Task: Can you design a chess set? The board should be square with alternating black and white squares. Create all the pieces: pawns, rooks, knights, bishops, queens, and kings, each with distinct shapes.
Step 4968:
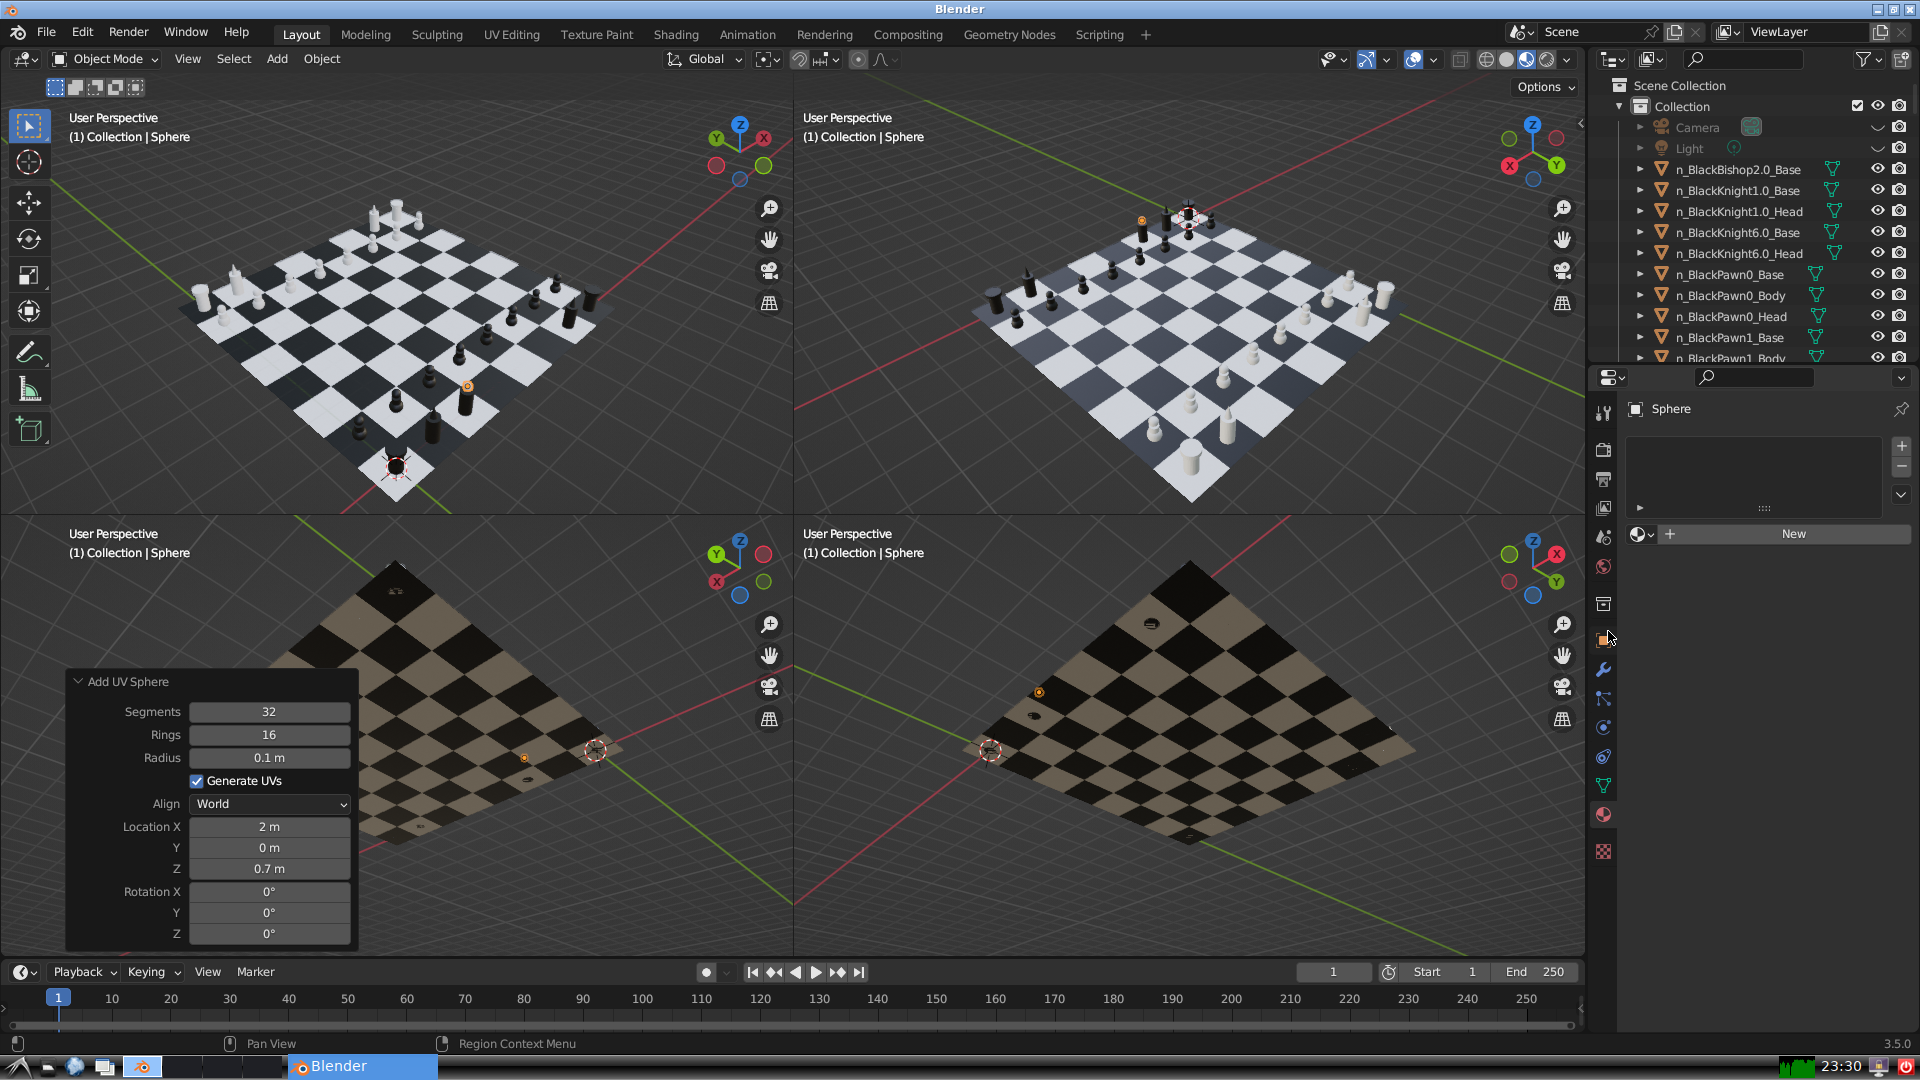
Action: click: no